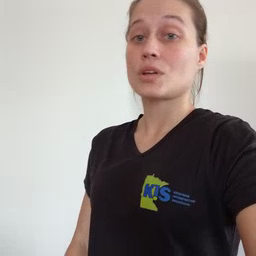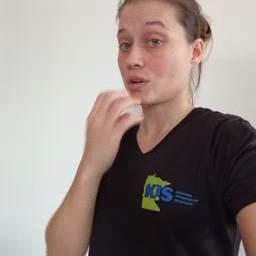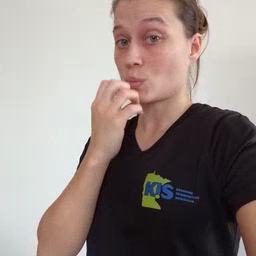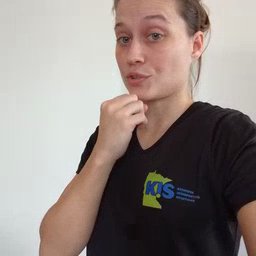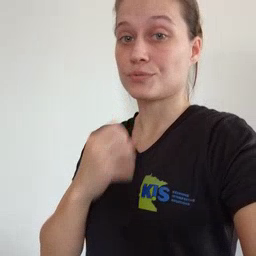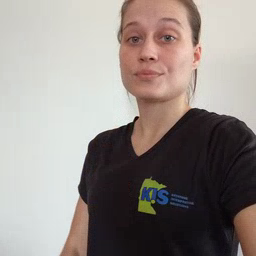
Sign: underwear